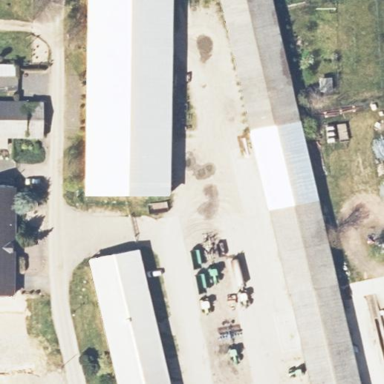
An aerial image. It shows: Gabled farm auxiliary building with grey roof. The roof is oriented along the structure.